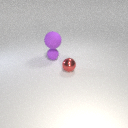
small purple rubber sphere behind small red metal sphere